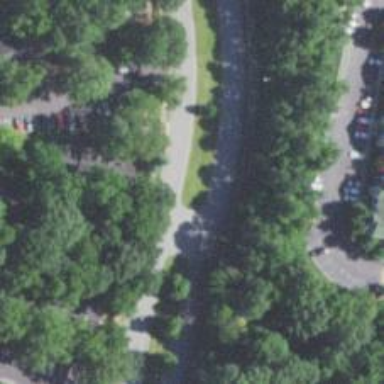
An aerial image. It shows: Tertiary link road with asphalt surface.